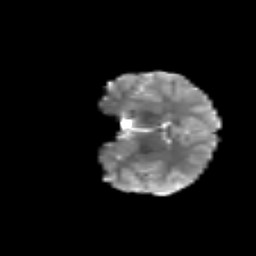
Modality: T2w
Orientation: coronal
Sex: male
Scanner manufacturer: siemens
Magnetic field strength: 3 T
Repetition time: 5 s
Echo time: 0.071 s